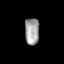
Tissue: lung
Cell type: Epithelial cells
Senescence score: 0.1731
Nuclear area (px): 372
Mean DAPI intensity: 162.731